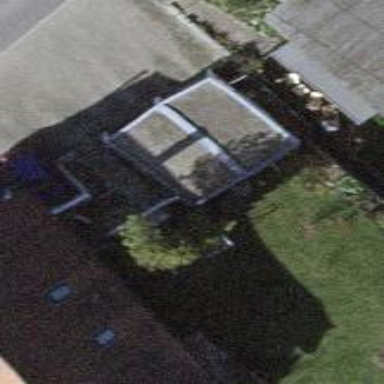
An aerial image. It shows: Garage.